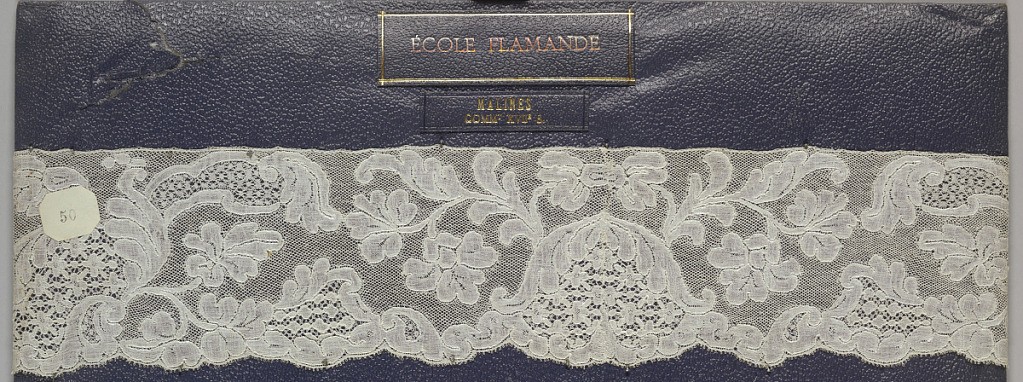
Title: Border
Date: mid-18th century
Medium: Technique: bobbin lace
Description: Bobbin lace edge, asymmetrical floral scrolls, mid-18th century Maline joined